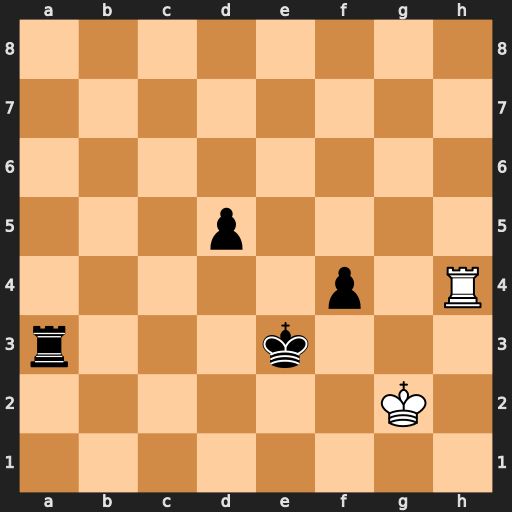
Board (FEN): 8/8/8/3p4/5p1R/r3k3/6K1/8
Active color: w
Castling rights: -
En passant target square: -
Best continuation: Rh3+ Ke2 Rxa3 d4 Ra2+